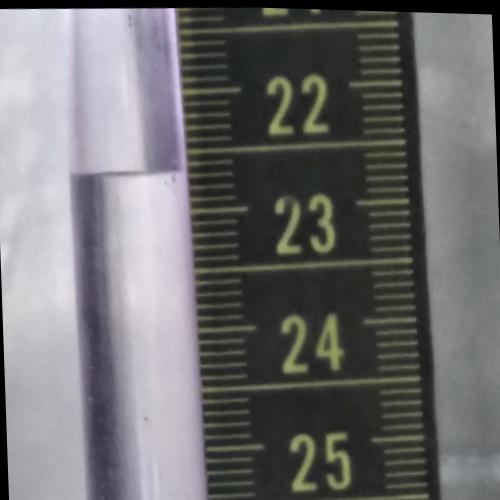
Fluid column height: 22.7 cm